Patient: sex M, age 48
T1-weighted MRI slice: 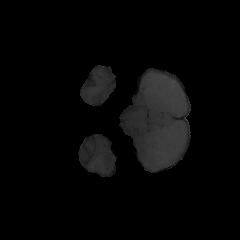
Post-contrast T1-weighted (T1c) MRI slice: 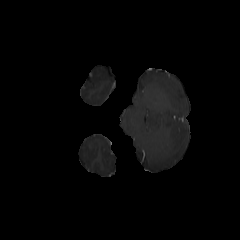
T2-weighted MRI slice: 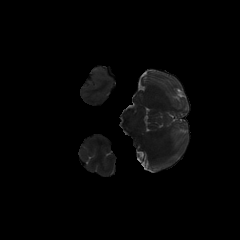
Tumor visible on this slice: no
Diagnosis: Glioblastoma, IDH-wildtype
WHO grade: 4